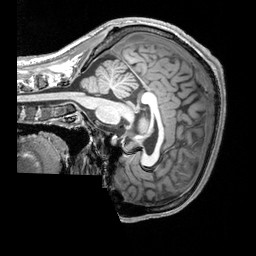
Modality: T1w
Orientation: sagittal
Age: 22
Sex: male
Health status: healthy
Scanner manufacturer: siemens
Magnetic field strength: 3 T
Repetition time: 2.3 s
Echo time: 0.00303 s